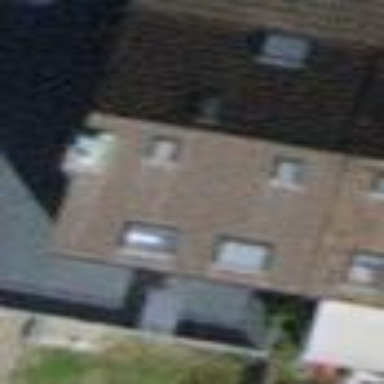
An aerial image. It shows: Building with tiled roof.